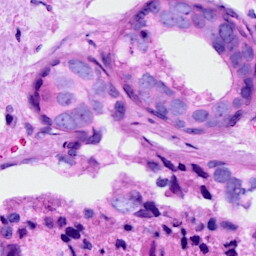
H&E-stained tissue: Breast